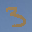
Label: 3